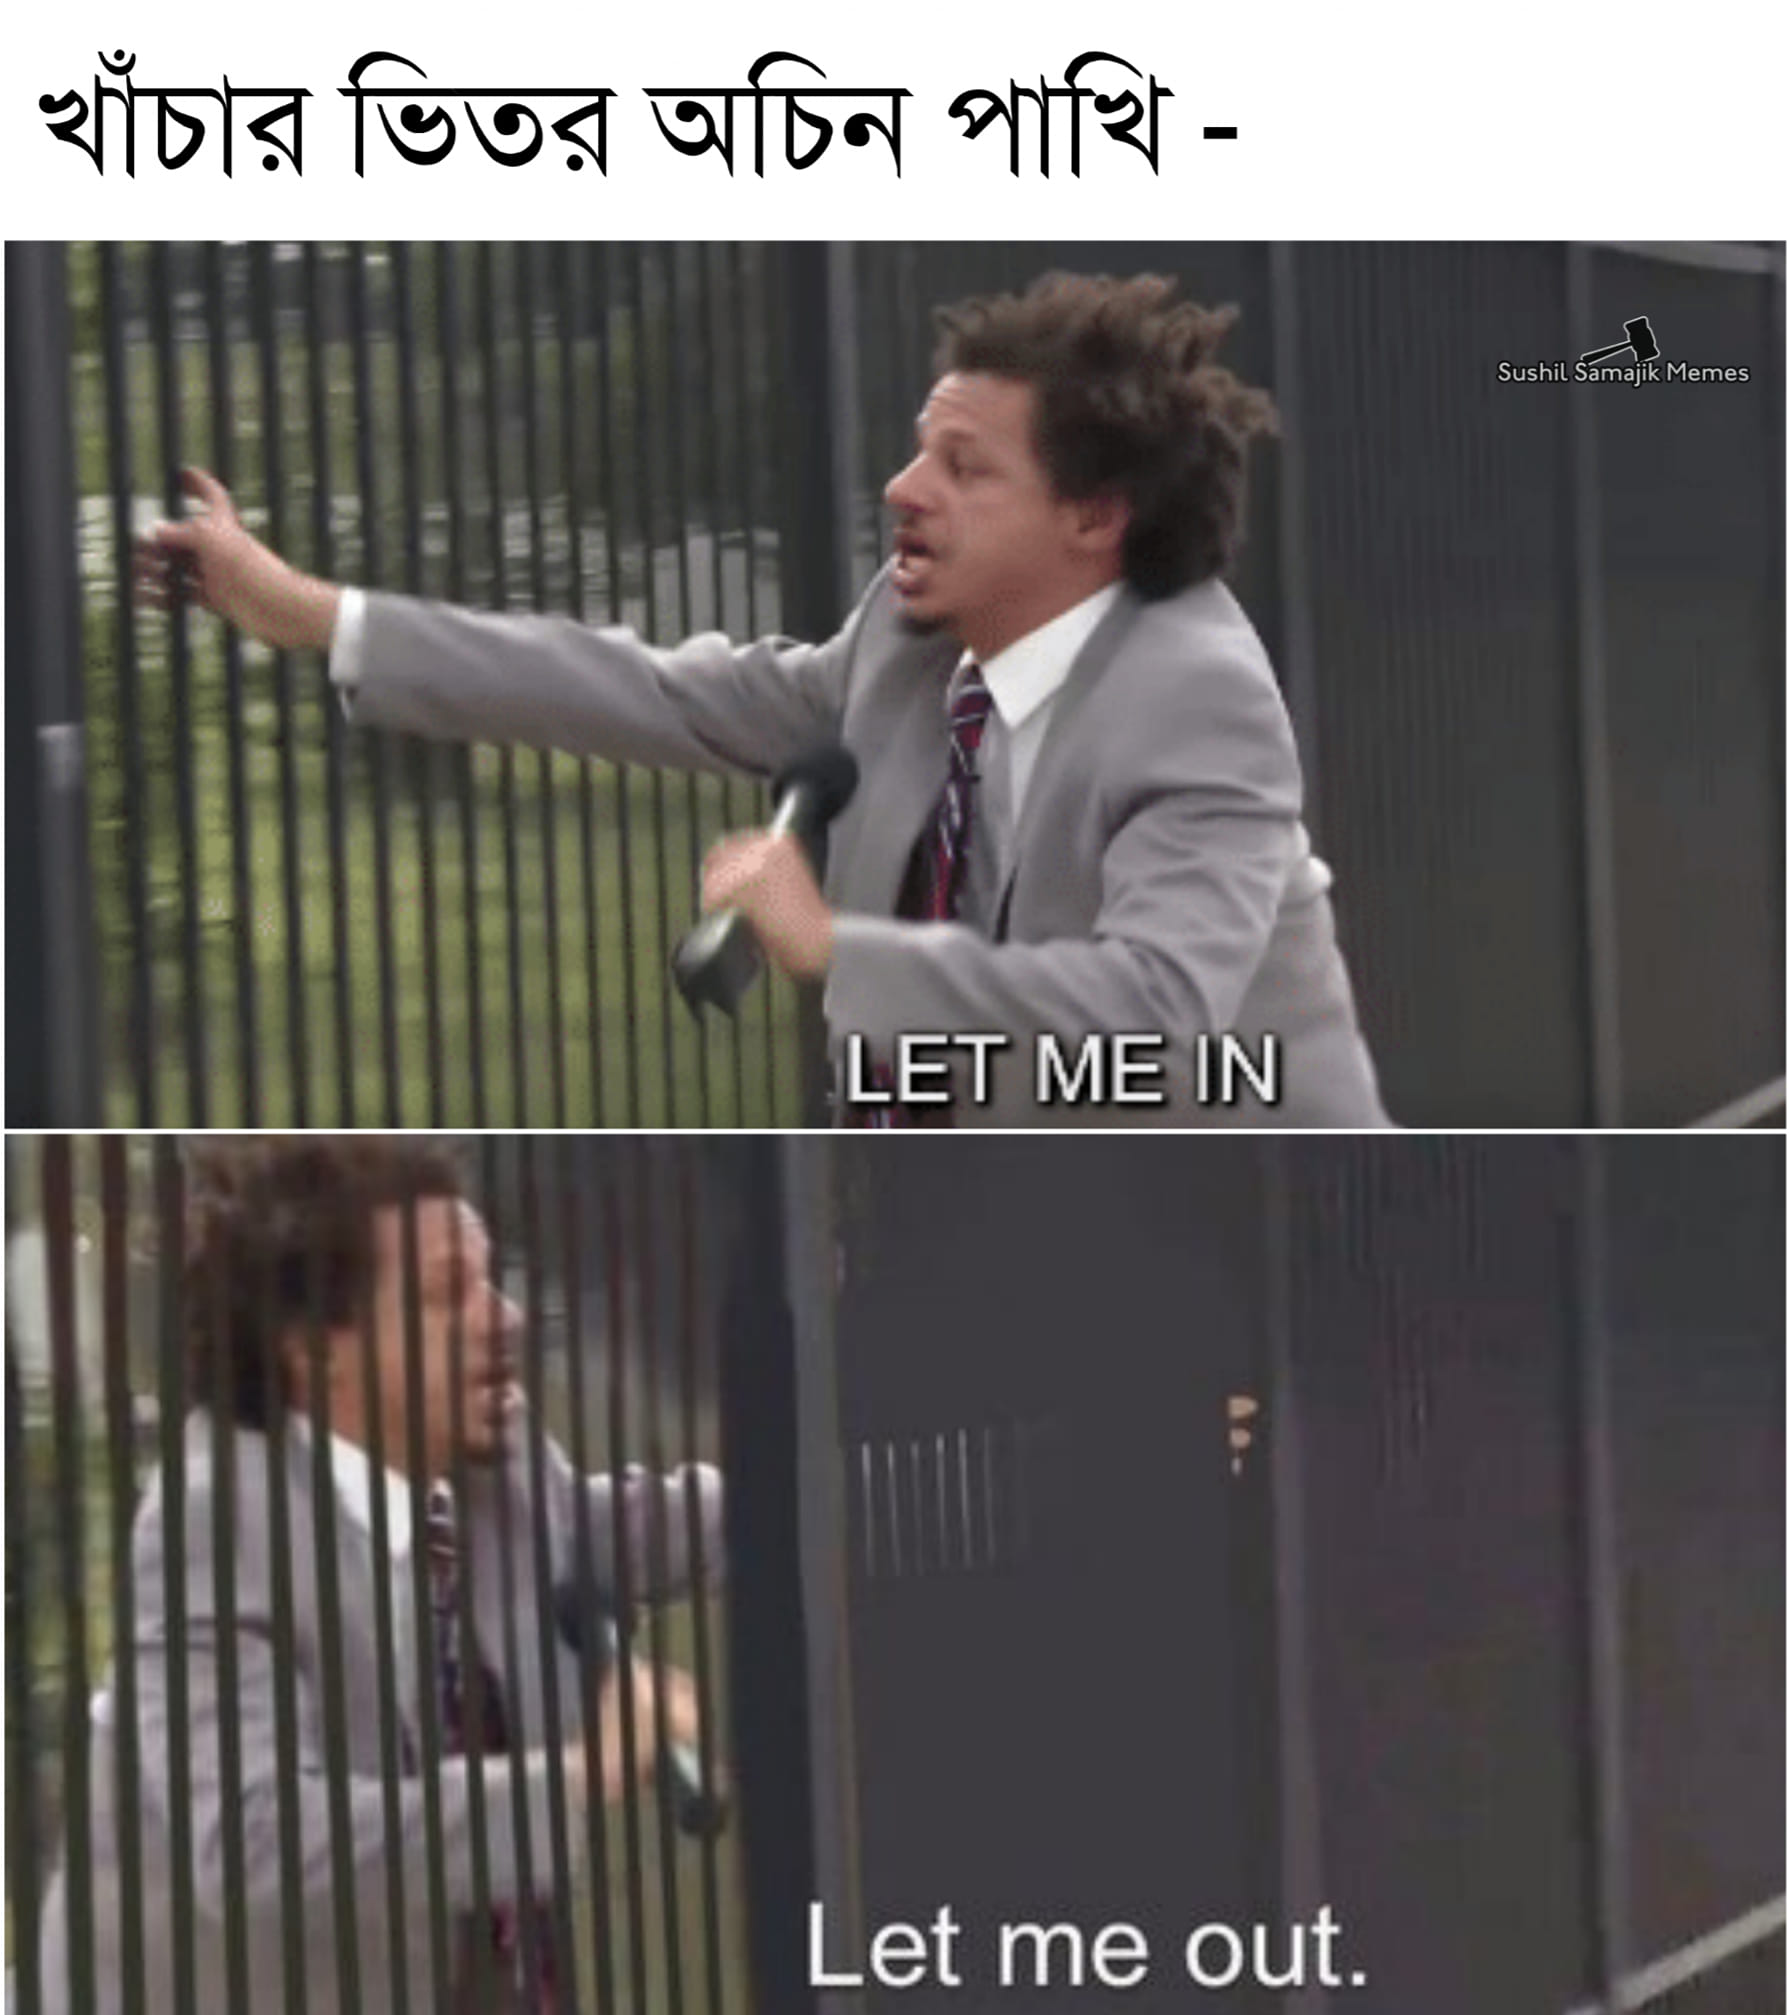
Caption: খাঁচার ভিতর অচিন পাখি -      LET ME IN     Let me out.
Label: non-hate